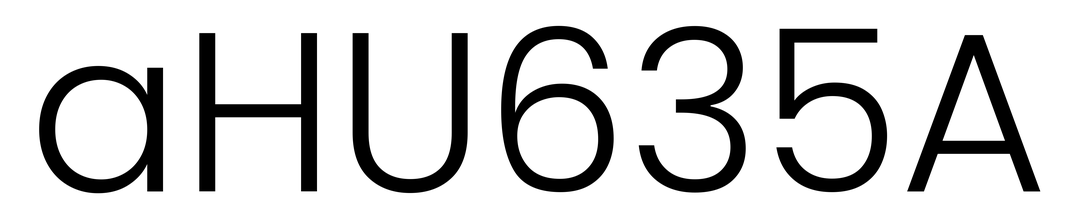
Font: Poppins-Light